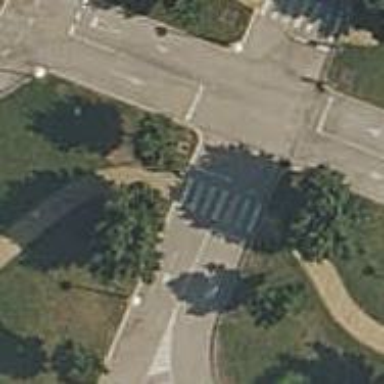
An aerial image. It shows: Zebra crossing on the road.